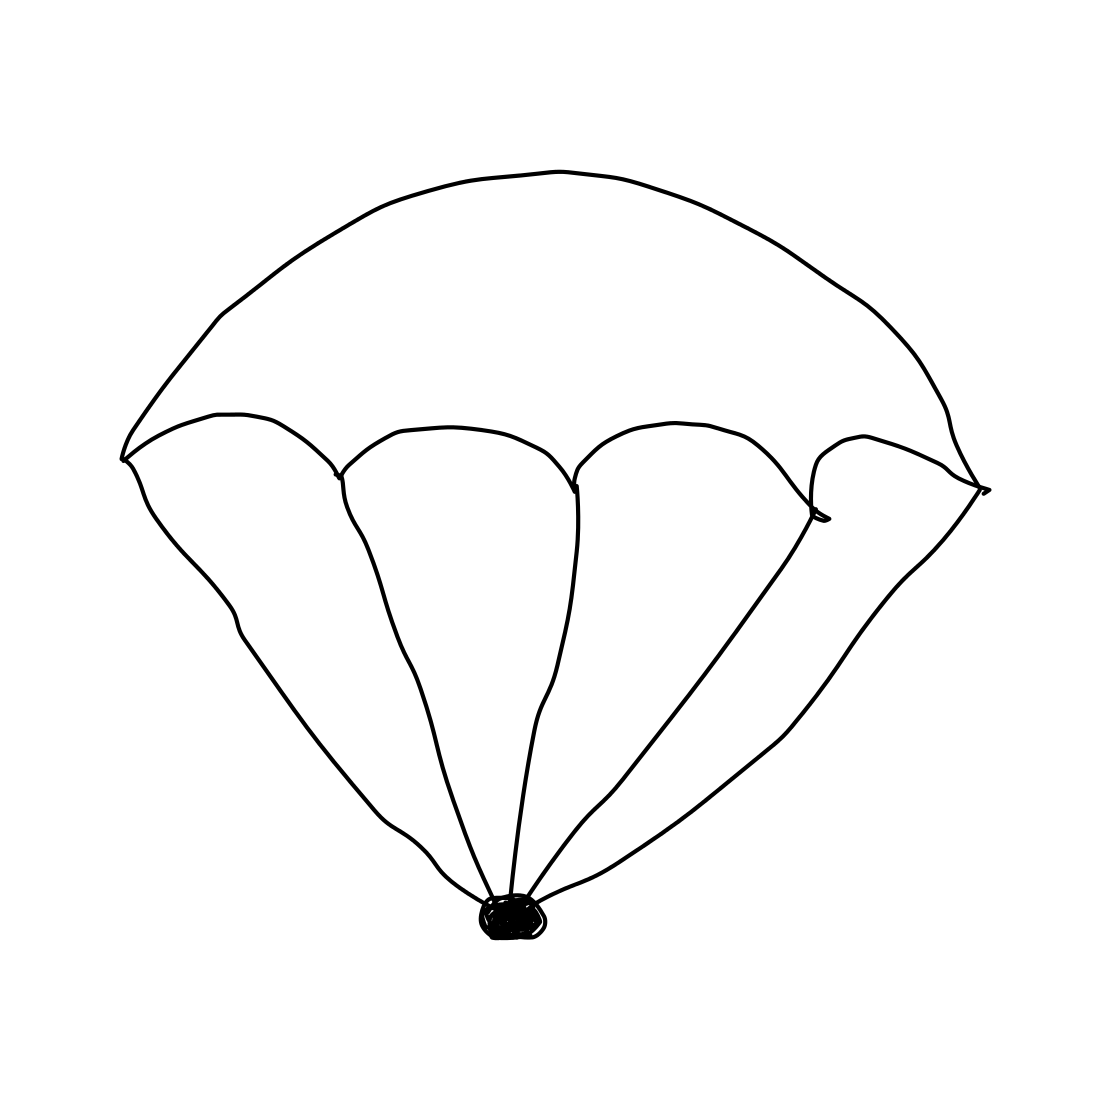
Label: parachute